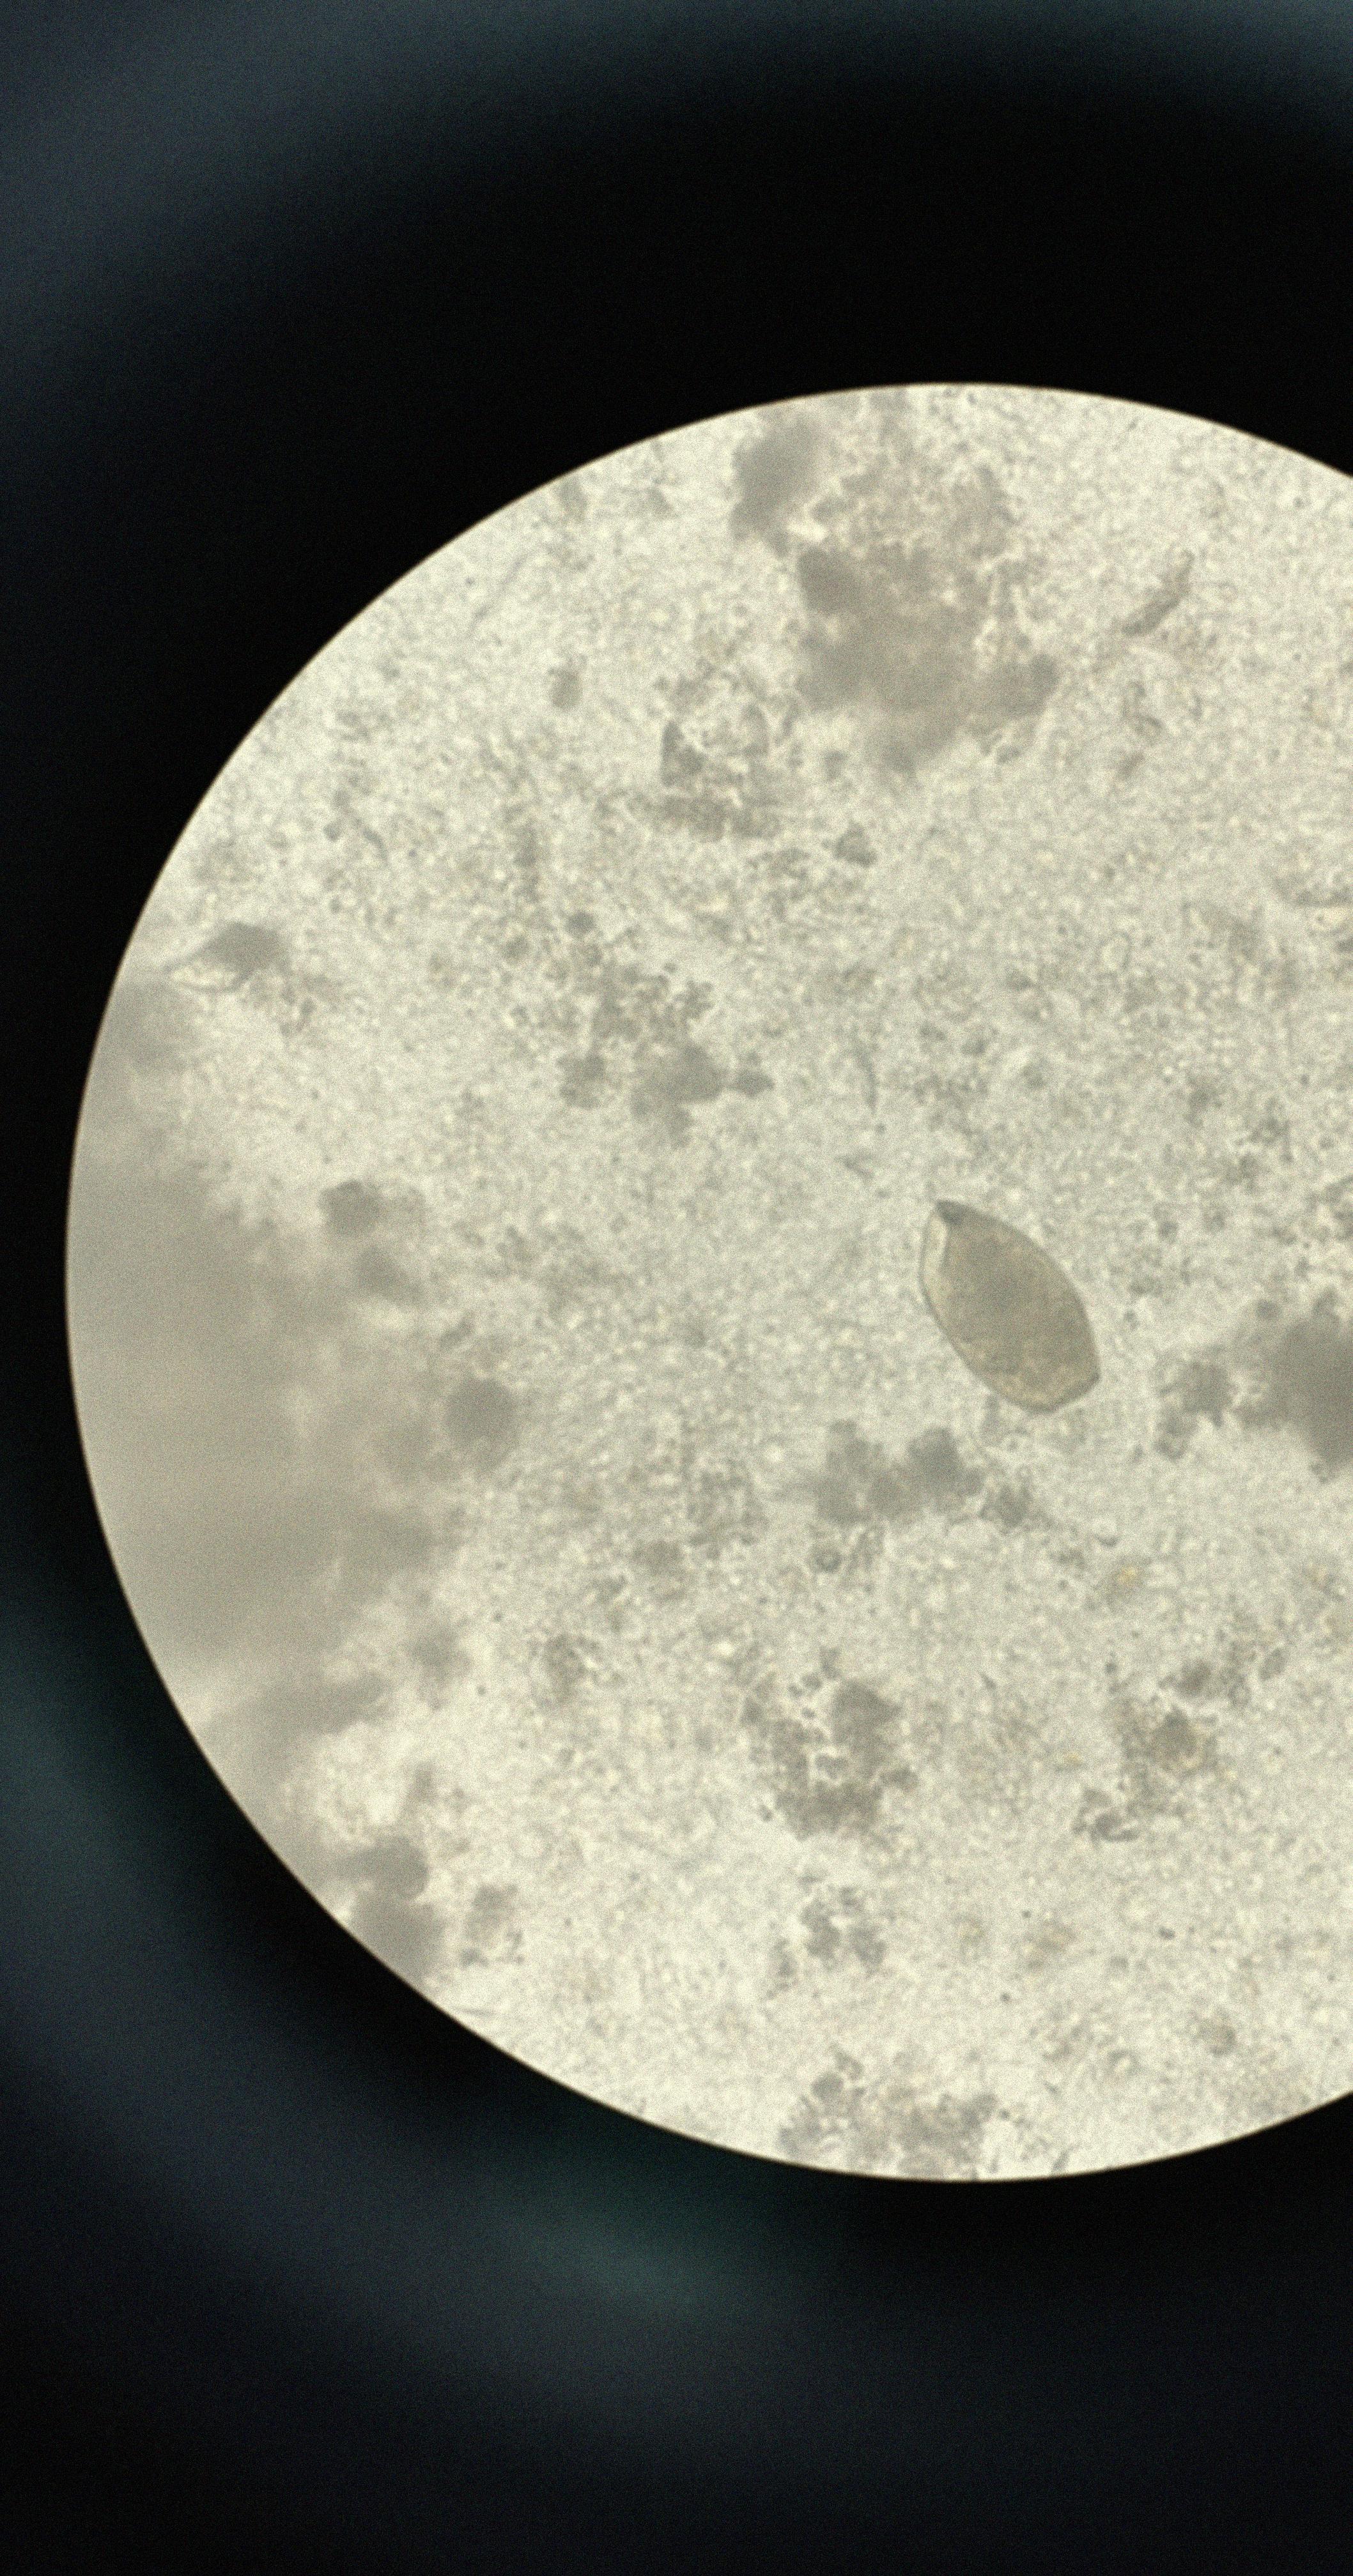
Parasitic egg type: Paragonimus spp